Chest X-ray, AP view. Patient: 42 years old, sex M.
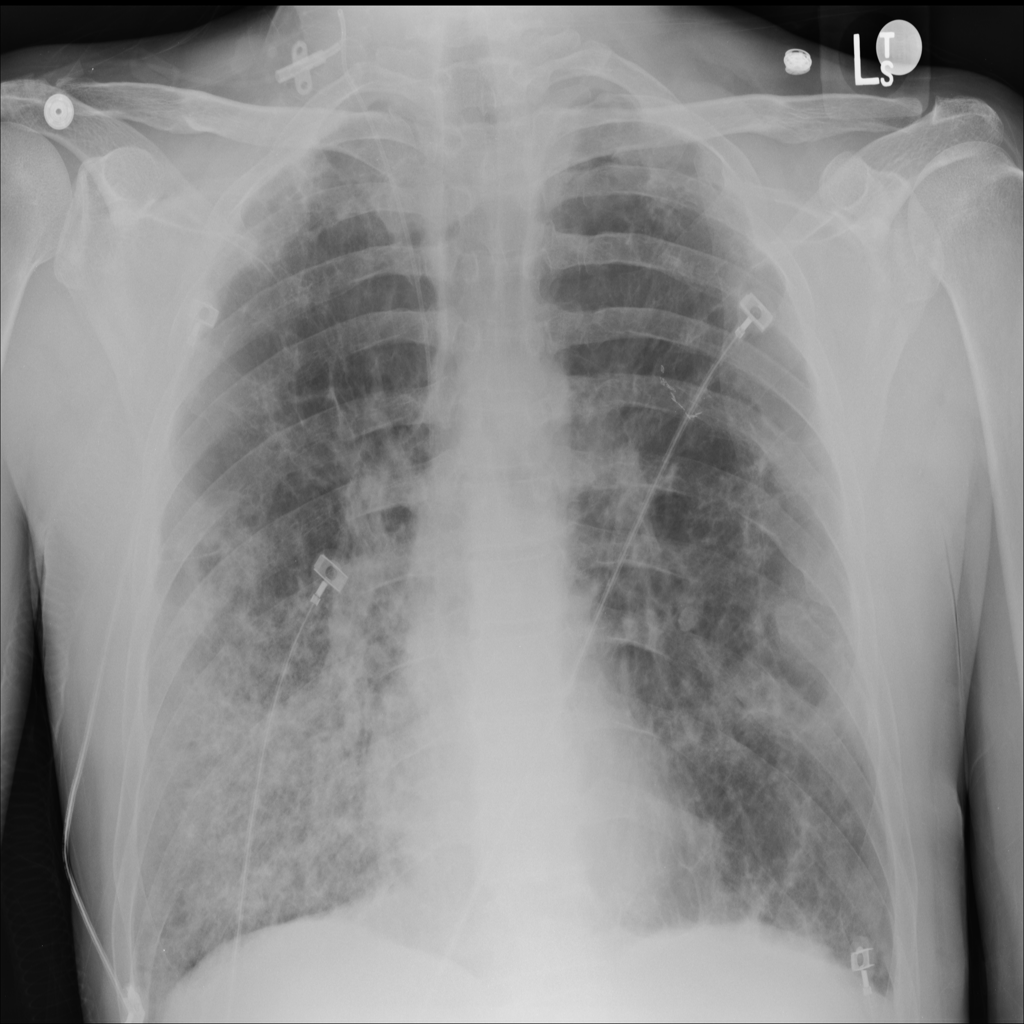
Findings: Infiltration